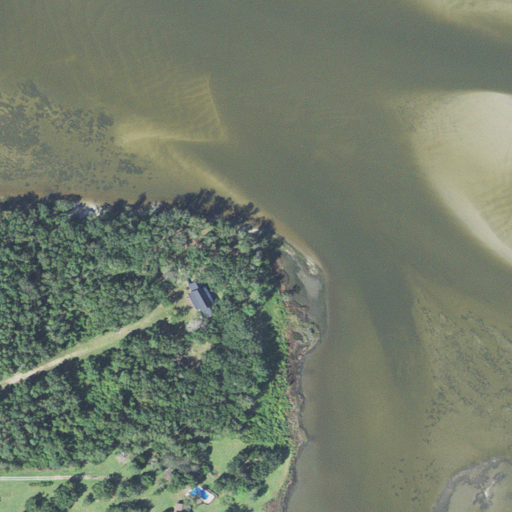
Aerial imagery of cape in North Carolina named Hatch Point containing open water, herbaceous wetlands, mixed forest, evergreen forest, woody wetlands, open development, cultivated crops, and barren land